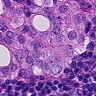
Metastatic tissue present: yes